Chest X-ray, AP view. Patient: 23 years old, sex M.
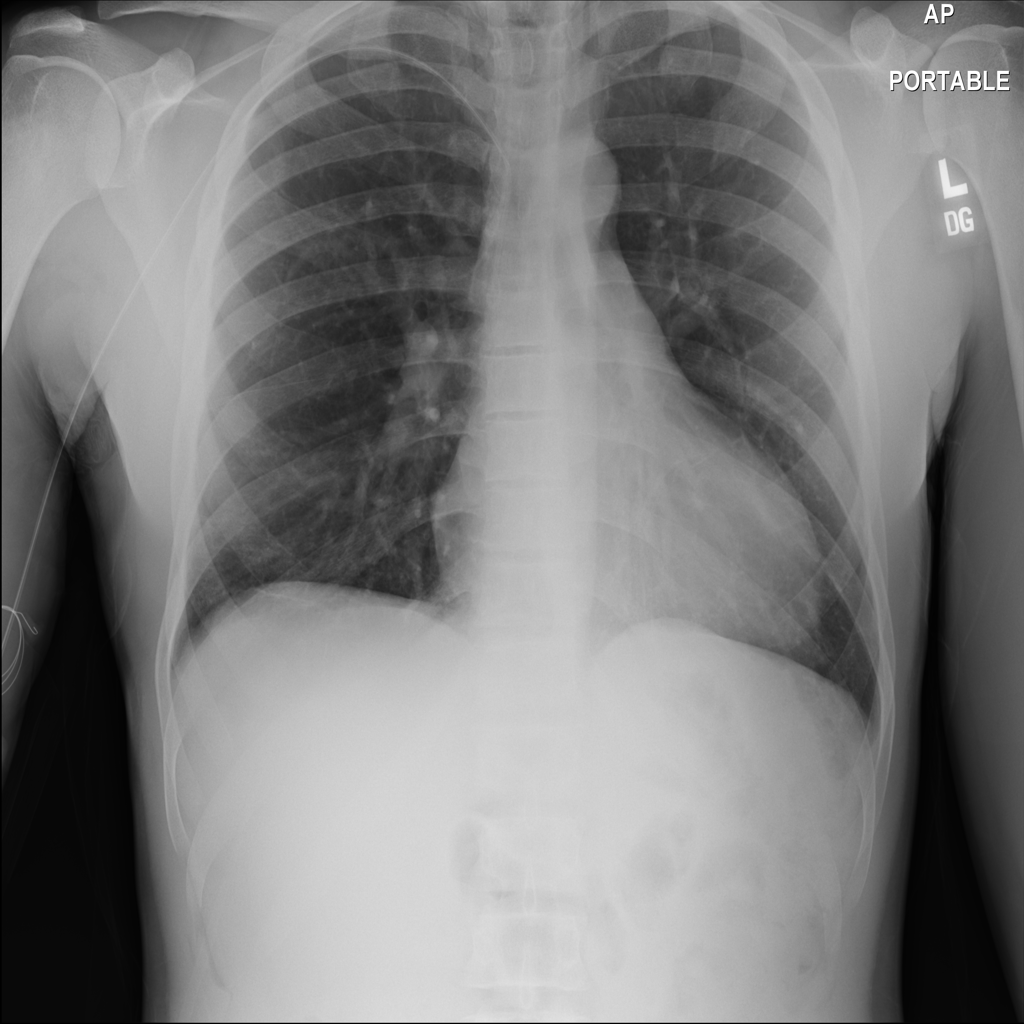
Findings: No Finding